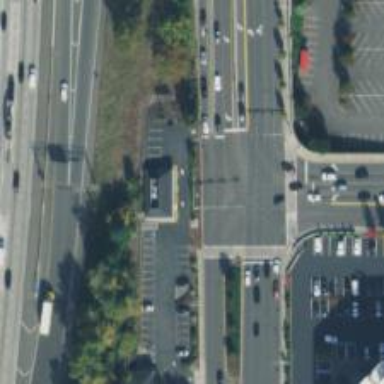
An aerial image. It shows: Asphalt road with secondary link designation.